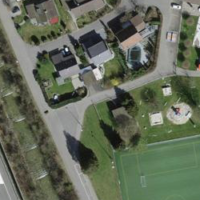
EUNIS habitat code: 57
Species observed at this site:
Ciconia ciconia